Field crop: maize
Growth stage: 2
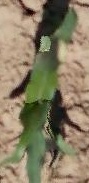
Species: maize